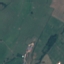
Land use / land cover: Pasture